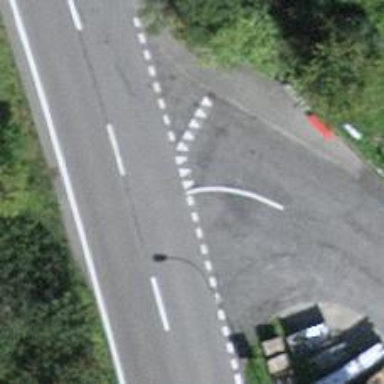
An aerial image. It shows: Road with "give way" sign.